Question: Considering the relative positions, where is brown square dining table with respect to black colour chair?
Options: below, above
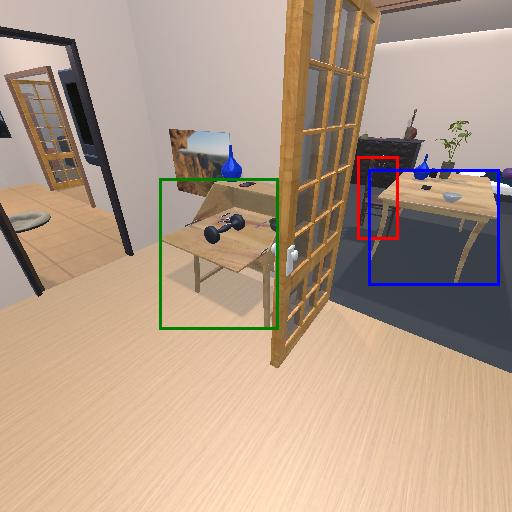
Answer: below